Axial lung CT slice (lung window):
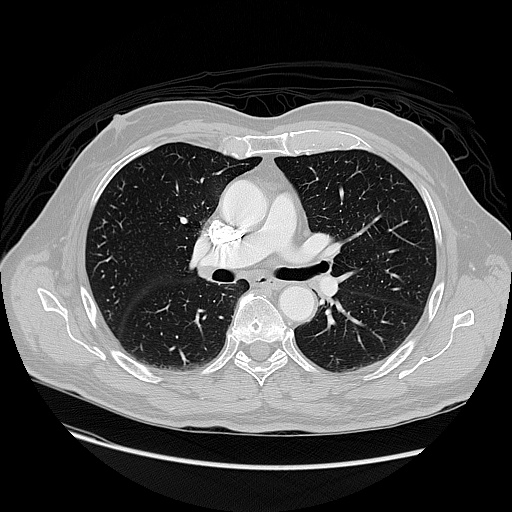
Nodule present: no